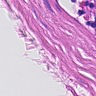
Metastatic tissue present: no